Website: bh-photo
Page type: payment
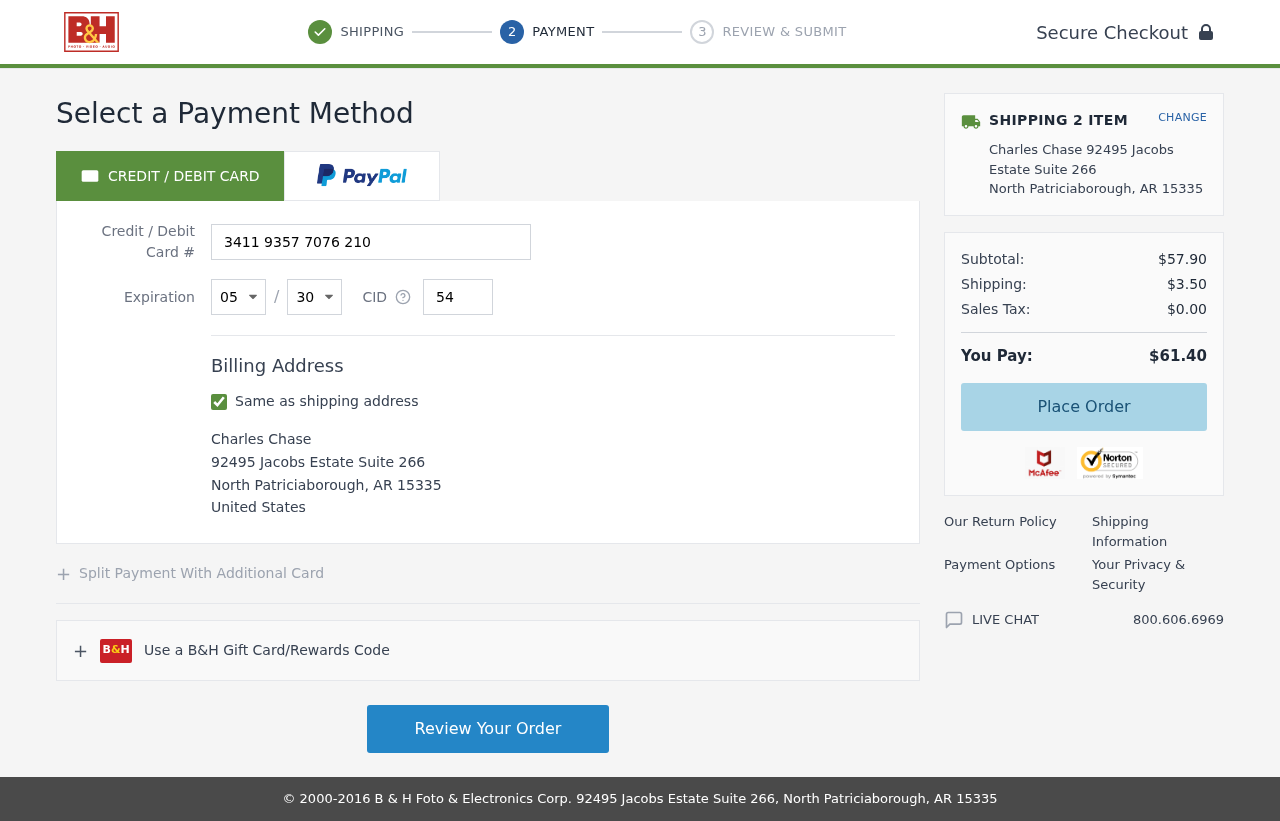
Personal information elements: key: PII_CARD_CVV
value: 5463
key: PII_CARD_EXPIRY_MONTH
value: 05
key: PII_CARD_EXPIRY_YEAR
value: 30
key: PII_CARD_NUMBER
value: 3411 9357 7076 210
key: PII_CITY
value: North Patriciaborough
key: PII_COUNTRY
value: United States
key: PII_FULLNAME
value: Charles Chase
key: PII_POSTCODE
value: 15335
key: PII_STATE_ABBR
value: AR
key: PII_STREET
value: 92495 Jacobs Estate Suite 266
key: PII_FULLNAME2
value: Charles Chase
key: PII_STREET2
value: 92495 Jacobs Estate Suite 266
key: PII_CITY2
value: North Patriciaborough
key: PII_STATE_ABBR2
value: AR
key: PII_POSTCODE2
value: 15335
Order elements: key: ORDER_NUM_ITEMS
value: SHIPPING 2 ITEM
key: ORDER_SUBTOTAL
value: $57.90
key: ORDER_SHIPPING_COST
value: $3.50
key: ORDER_TAX
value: $0.00
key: ORDER_TOTAL
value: $61.40